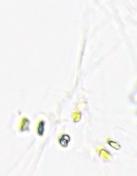
Label: Phaeocystis